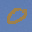
Label: 0